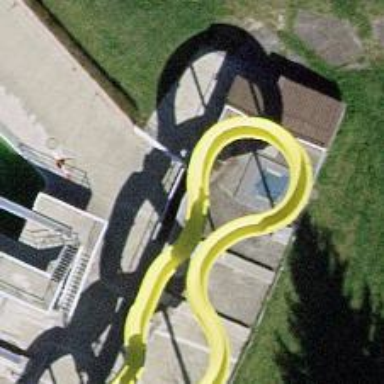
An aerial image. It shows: Water slide attraction.